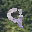
Label: 9